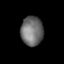
Tissue: lung
Cell type: Epithelial cells
Senescence score: 0.7203
Nuclear area (px): 640
Mean DAPI intensity: 110.142